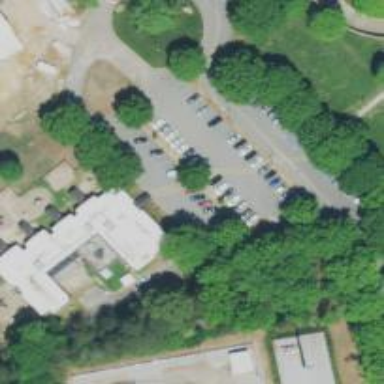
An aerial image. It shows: School building.